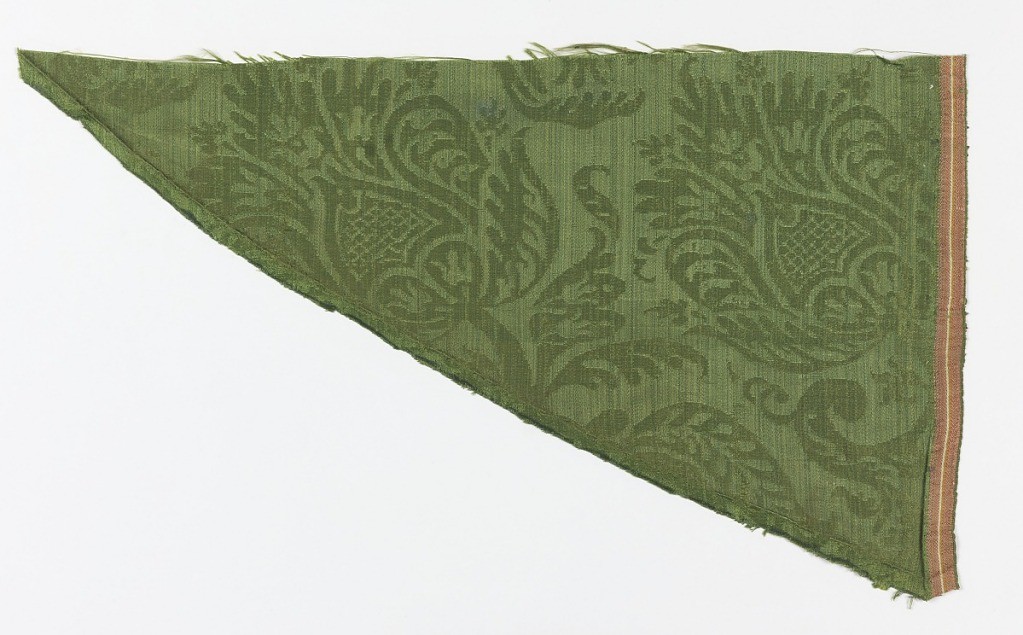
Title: Fragment
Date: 17th century
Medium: Medium; silk Technique: damask
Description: Green-on-green damask fragment with a pattern of large floral sprigs.